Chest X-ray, AP view. Patient: 50 years old, sex F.
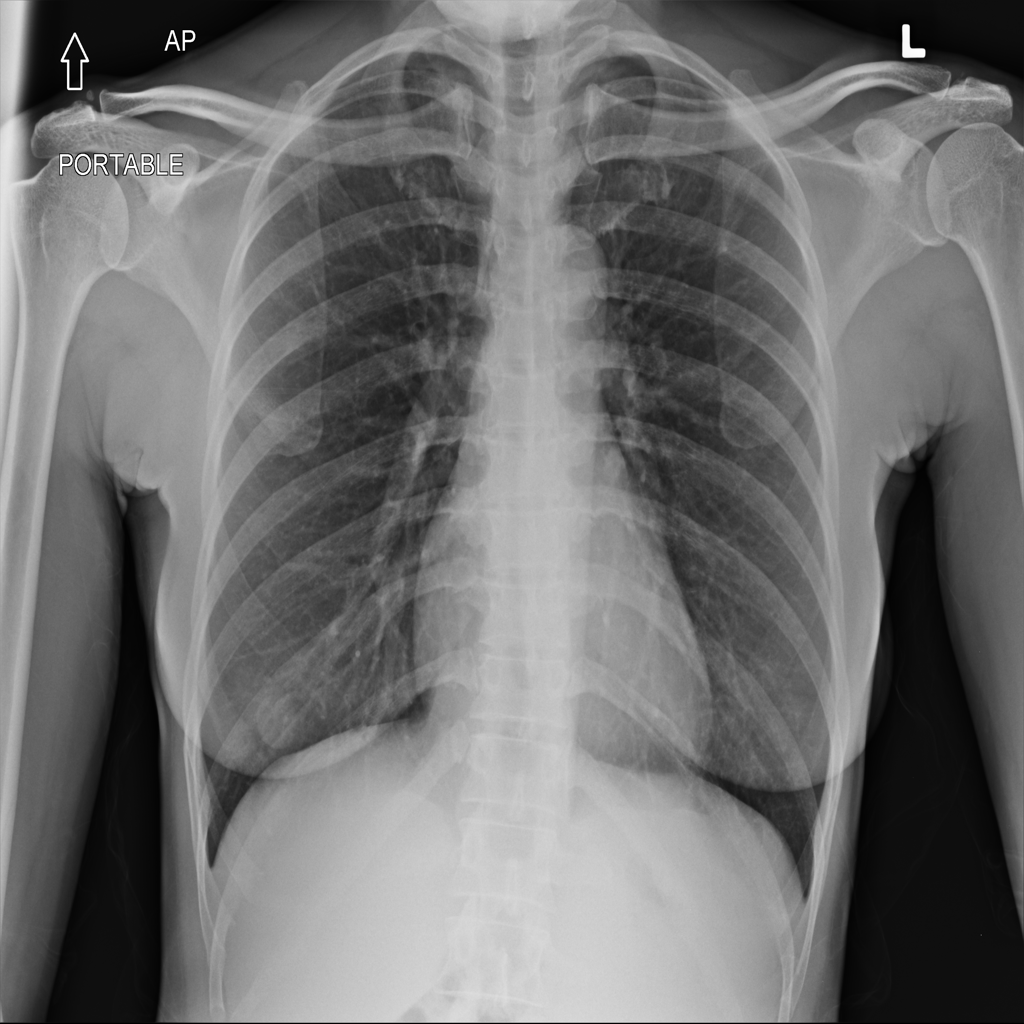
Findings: No Finding